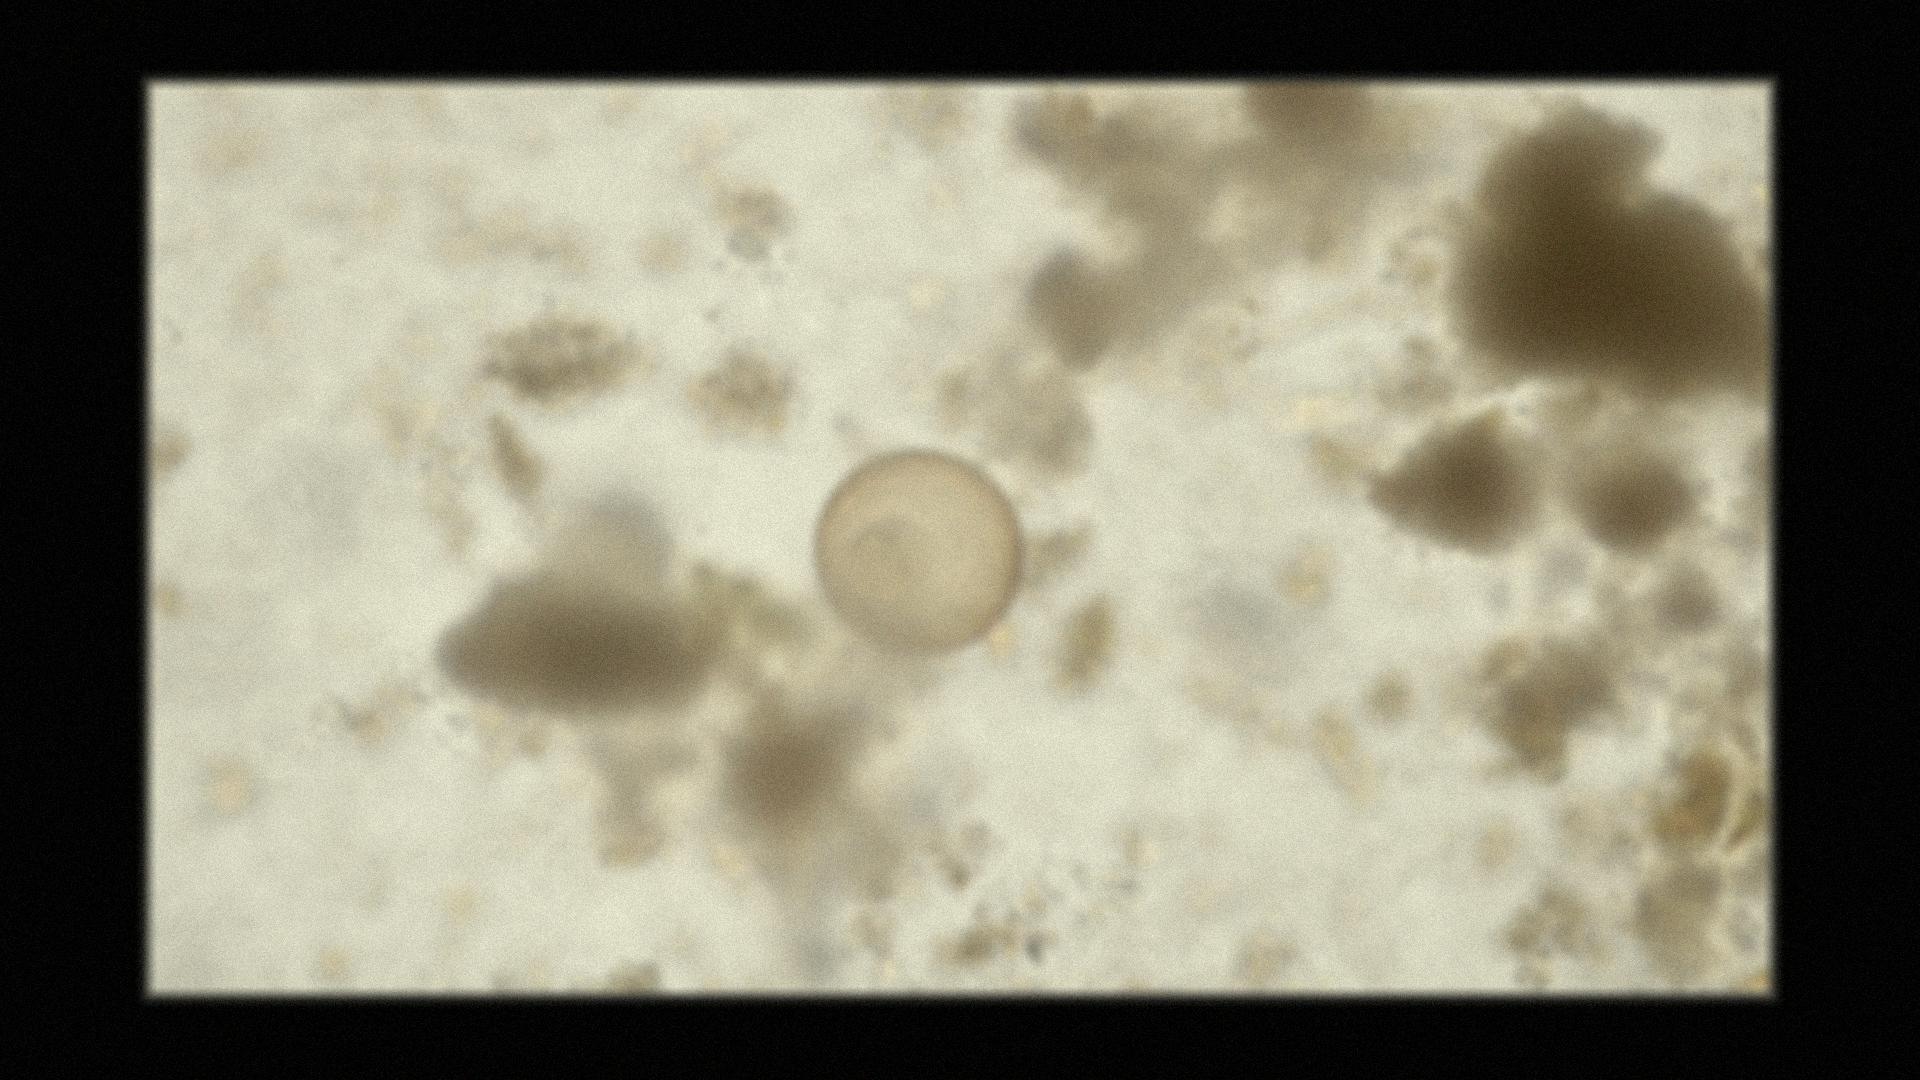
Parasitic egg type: Hymenolepis diminuta